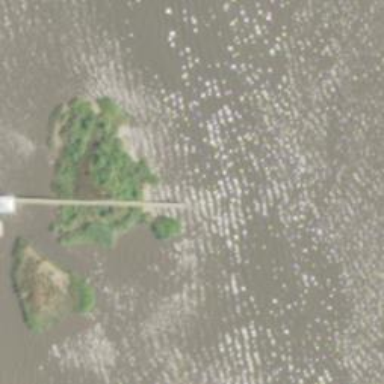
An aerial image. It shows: Man-made pier.